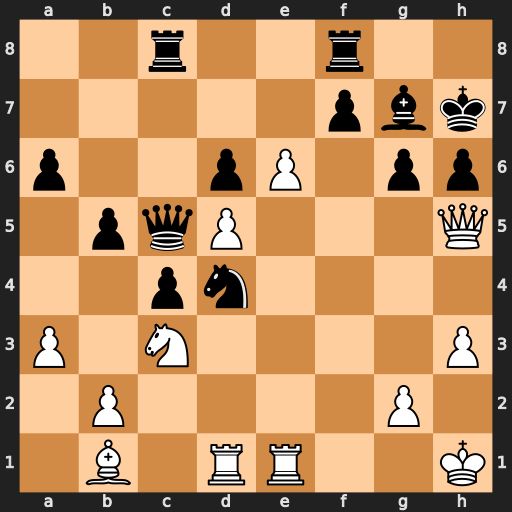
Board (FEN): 2r2r2/5pbk/p2pP1pp/1pqP3Q/2pn4/P1N4P/1P4P1/1B1RR2K
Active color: w
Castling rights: -
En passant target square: -
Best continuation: exf7 Nf5 Bxf5